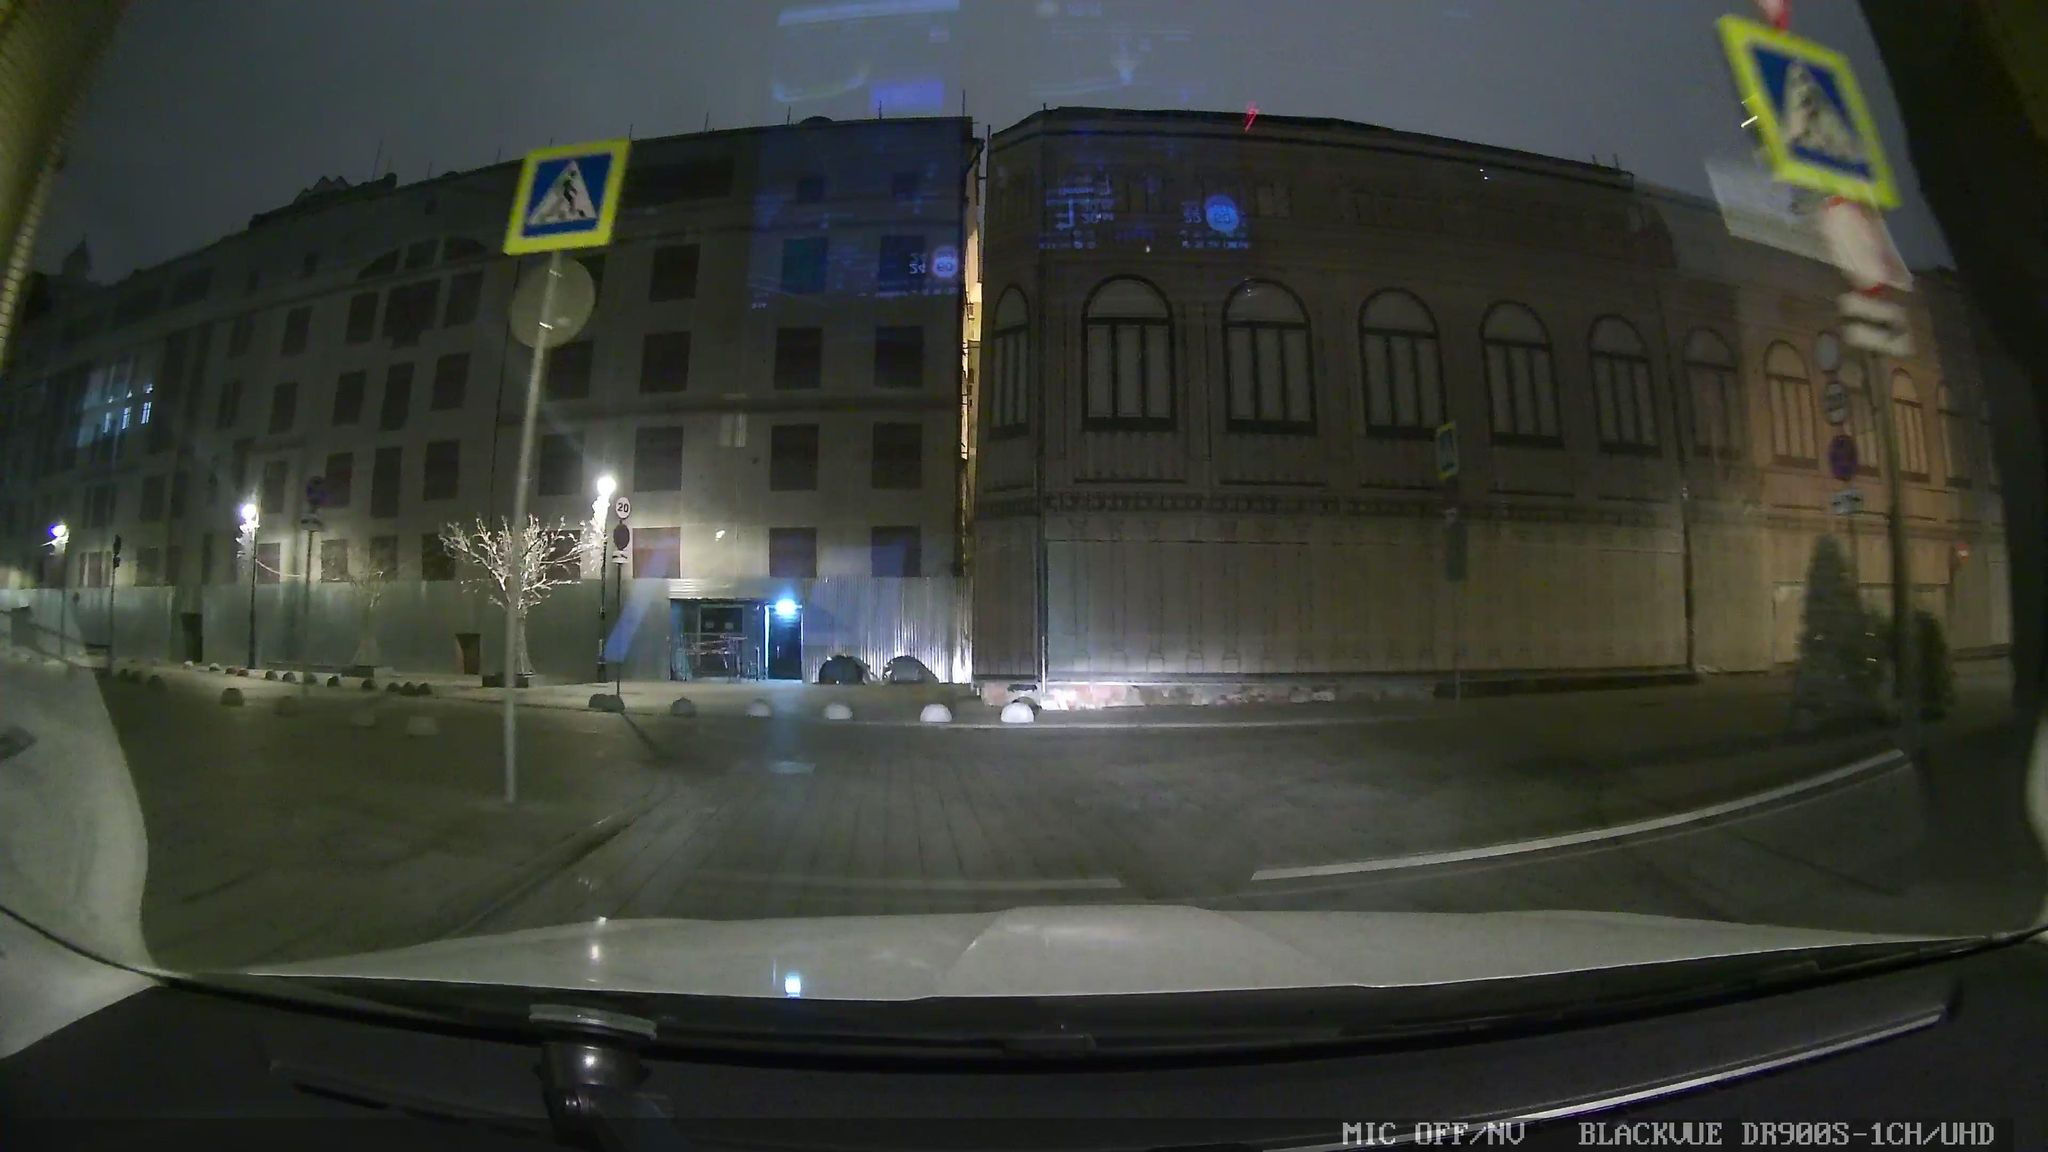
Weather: clear
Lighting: night
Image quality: slightly poor
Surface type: driving surface
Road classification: footway
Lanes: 2
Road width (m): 1.6
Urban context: urban centre
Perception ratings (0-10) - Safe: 0.81, Lively: 8.35, Beautiful: 1.98, Boring: 0.63, Depressing: 2.64, Wealthy: 5.22